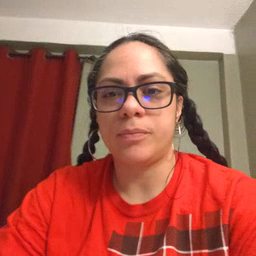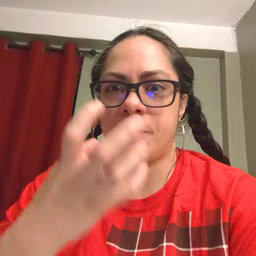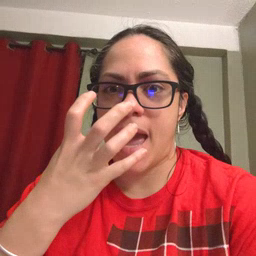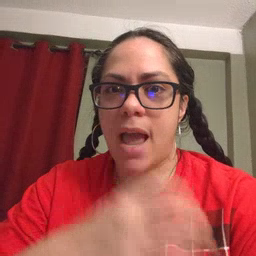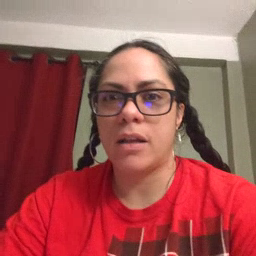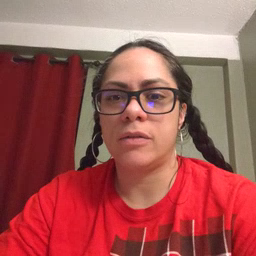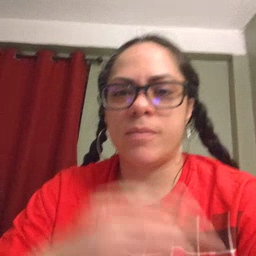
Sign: mad